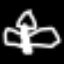
Label: angel